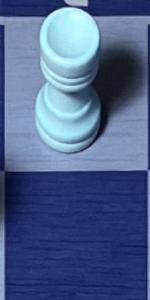
Label: Empty